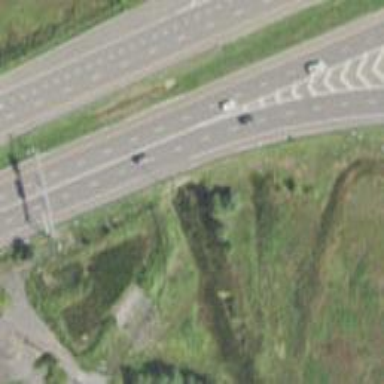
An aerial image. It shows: Motorway junction.